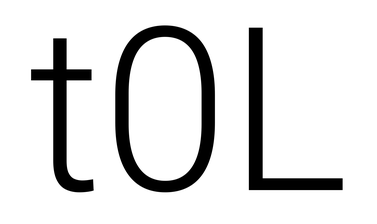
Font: Roboto_Light